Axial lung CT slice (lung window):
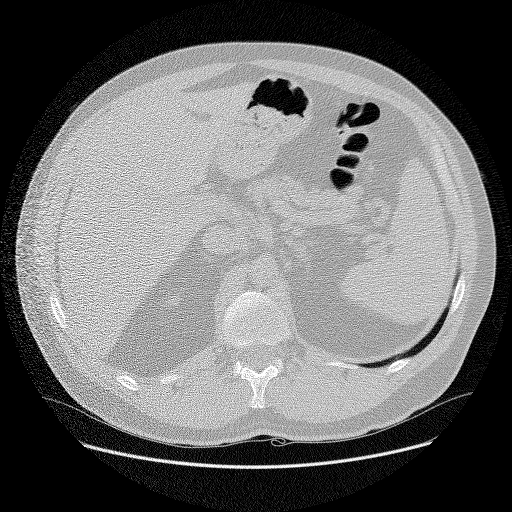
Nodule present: no